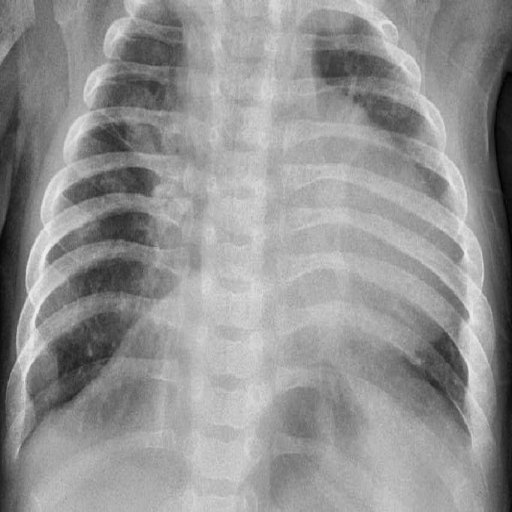
Finding: PNEUMONIA